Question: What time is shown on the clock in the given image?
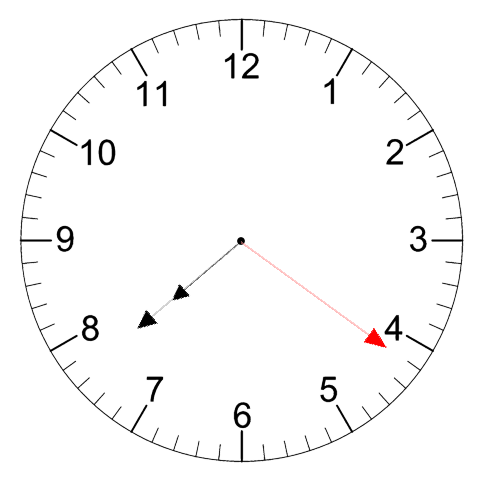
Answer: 07:38:21